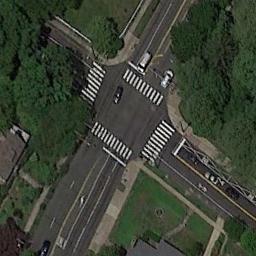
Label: intersection